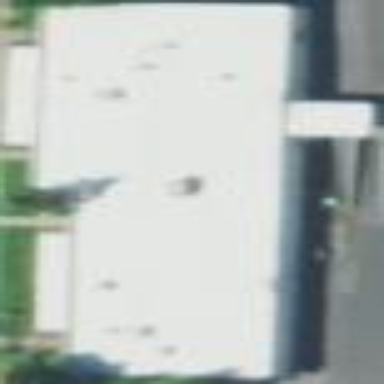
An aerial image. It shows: Commercial building.